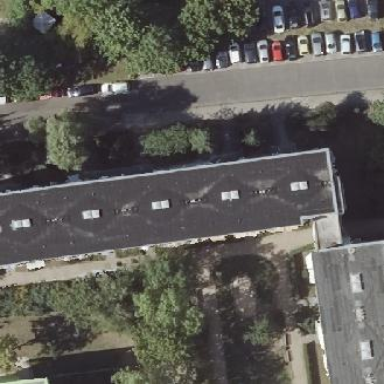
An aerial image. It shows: Flat-roofed apartment building.